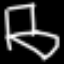
Label: chair